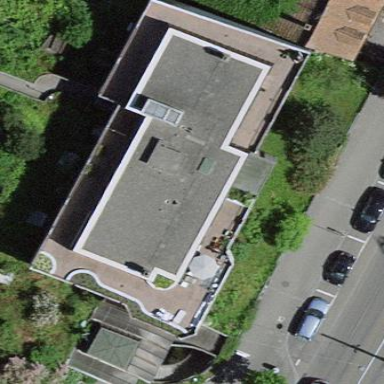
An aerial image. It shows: Building that houses supermarket.